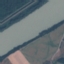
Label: River